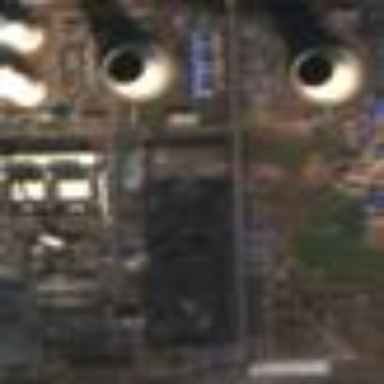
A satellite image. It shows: Industrial area with coal power plant.